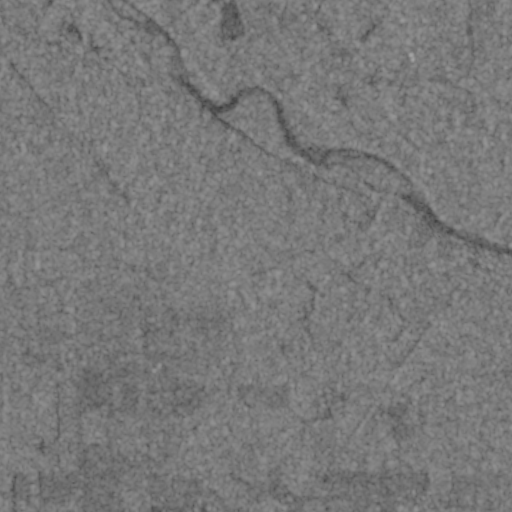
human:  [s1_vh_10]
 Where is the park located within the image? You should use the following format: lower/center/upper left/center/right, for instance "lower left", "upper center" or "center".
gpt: The park is located in the lower right of the image.
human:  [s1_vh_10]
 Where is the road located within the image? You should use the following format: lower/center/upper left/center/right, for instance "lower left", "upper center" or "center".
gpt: There is no road in the image.

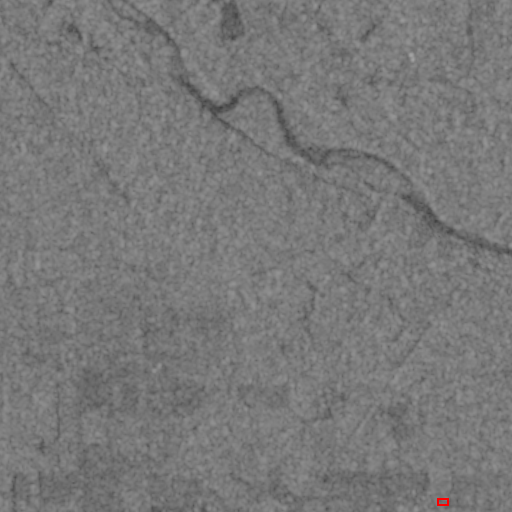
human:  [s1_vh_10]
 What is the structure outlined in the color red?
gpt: The structure outlined in red is a park.
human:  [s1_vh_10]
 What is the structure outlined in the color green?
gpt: There is no green outline.